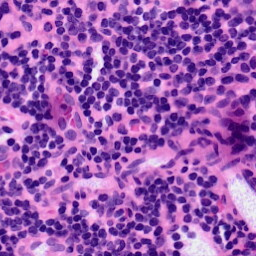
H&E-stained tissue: LymphNode